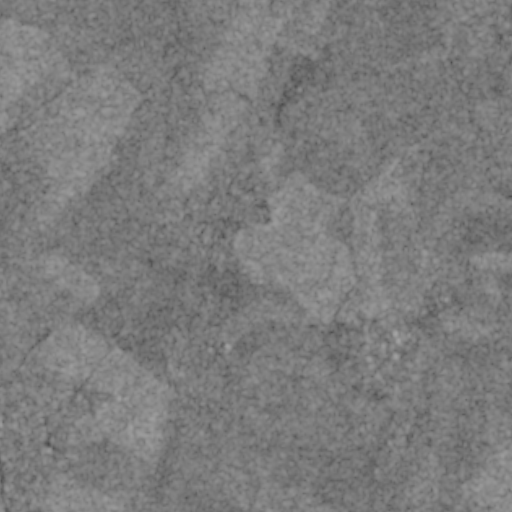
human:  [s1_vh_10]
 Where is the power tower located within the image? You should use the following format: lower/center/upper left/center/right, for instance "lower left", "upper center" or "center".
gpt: The power tower is located in the lower right of the image.
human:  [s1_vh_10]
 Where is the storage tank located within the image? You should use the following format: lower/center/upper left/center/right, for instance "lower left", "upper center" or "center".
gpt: The storage tank is located in the center right of the image.
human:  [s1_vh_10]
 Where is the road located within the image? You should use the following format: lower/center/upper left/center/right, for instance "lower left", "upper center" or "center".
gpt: There is no road in the image.

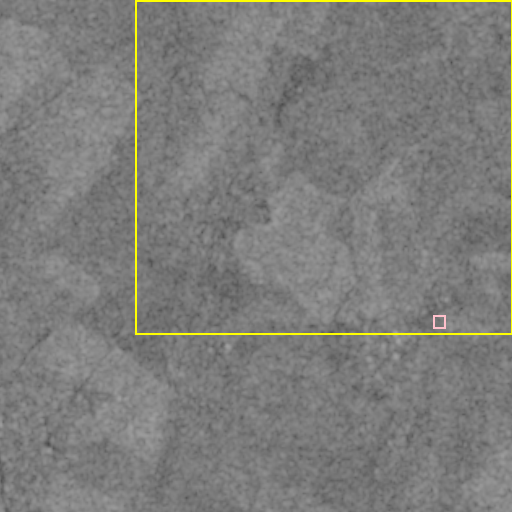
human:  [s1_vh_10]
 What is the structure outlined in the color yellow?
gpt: The structure outlined in yellow is a crop field.
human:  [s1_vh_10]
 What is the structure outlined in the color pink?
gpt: The structure outlined in pink is a park.
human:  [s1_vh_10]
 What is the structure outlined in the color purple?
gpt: There is no purple outline.